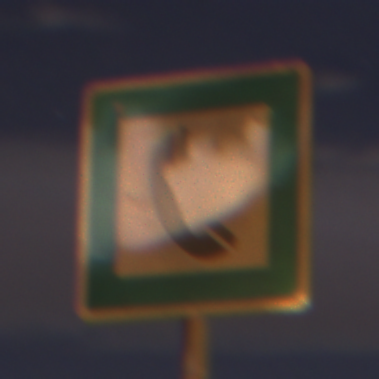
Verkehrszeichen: Fernsprecher
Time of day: Night
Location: Outdoor (Suburban)
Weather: PartlyCloudy
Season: NotSpecified
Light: Artificial